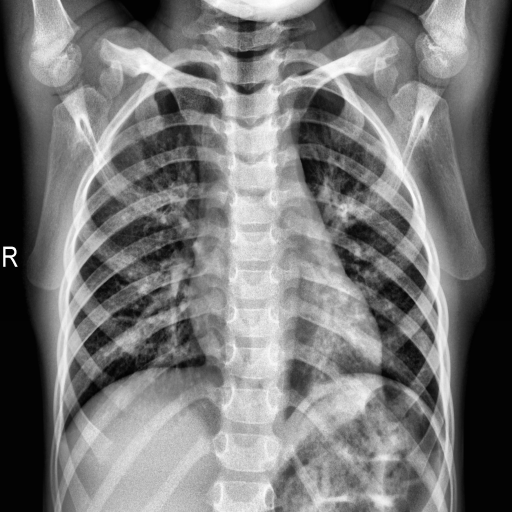
Finding: NORMAL